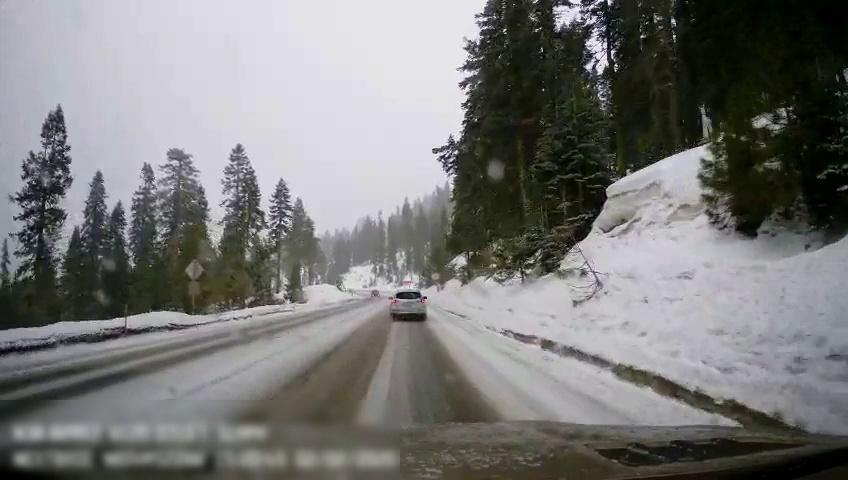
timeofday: Day
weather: Snowy
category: Drivable Space
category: Vehicles | SUV
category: Vehicles | SUV